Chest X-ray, PA view. Patient: 57 years old, sex M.
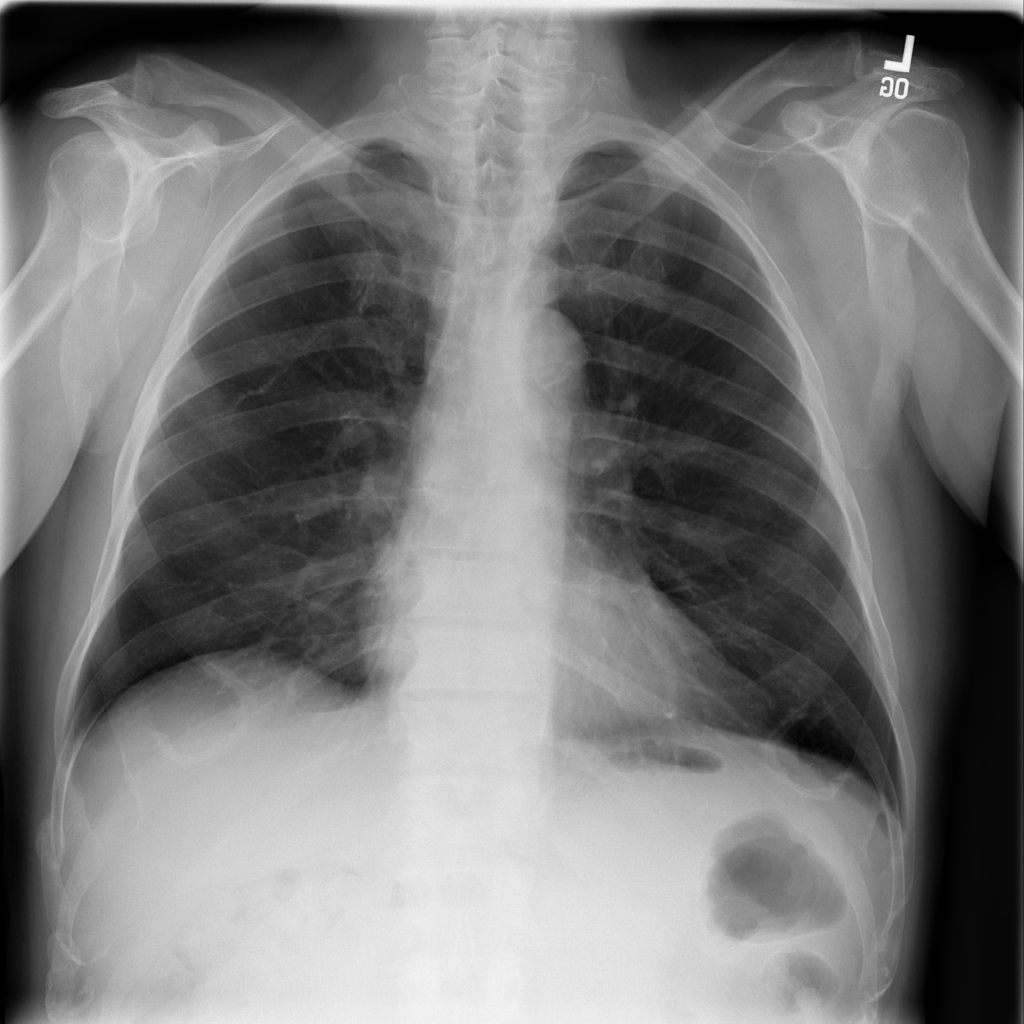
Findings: No Finding